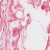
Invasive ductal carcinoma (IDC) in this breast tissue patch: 0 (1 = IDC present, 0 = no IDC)